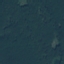
Land use / land cover class: Forest